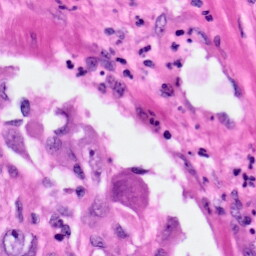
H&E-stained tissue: Pancreatic